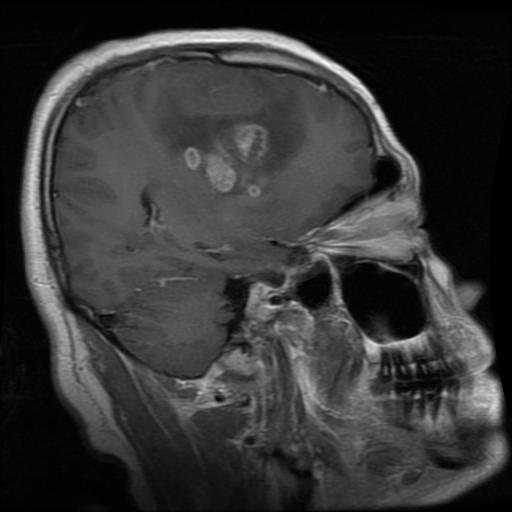
Label: glioma